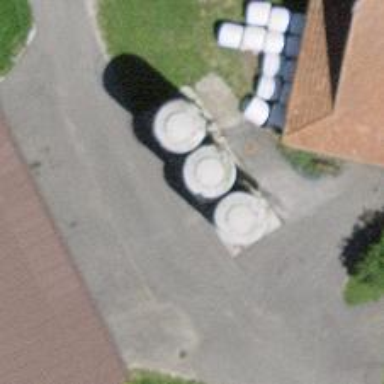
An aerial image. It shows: Silo.